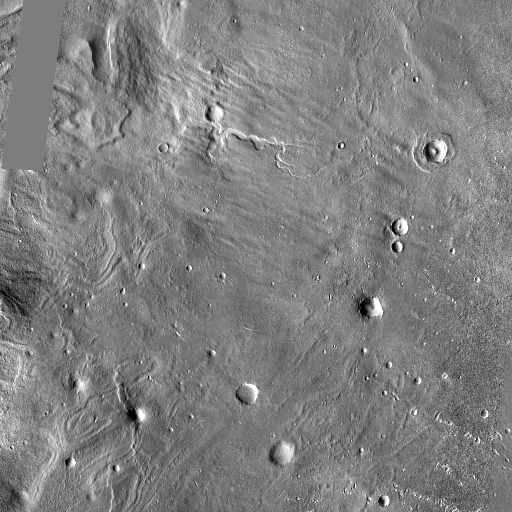
Crater classes present: Background, Other, Buried, Secondary